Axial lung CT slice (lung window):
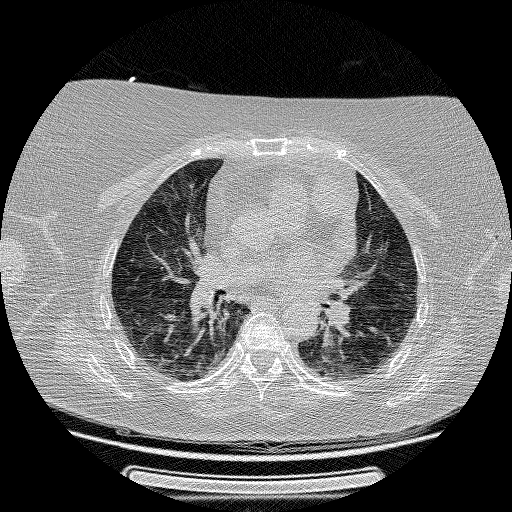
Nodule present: no